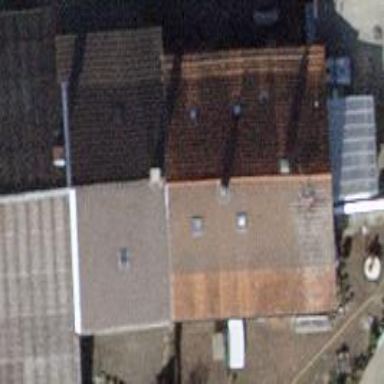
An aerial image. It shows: Semidetached house with gabled roof.